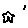
Label: star